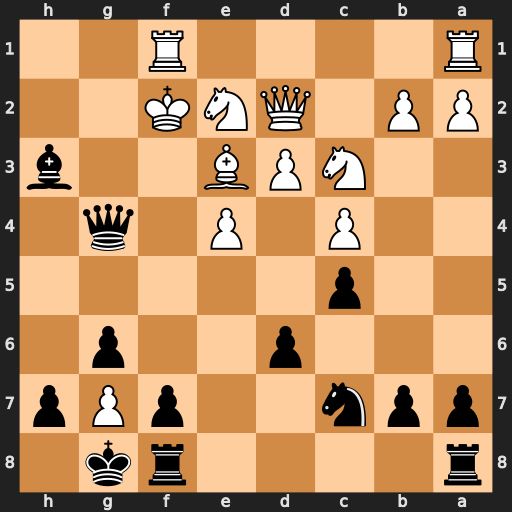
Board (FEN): r4rk1/ppn2pPp/3p2p1/2p5/2P1P1q1/2NPB2b/PP1QNK2/R4R2
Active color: b
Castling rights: -
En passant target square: -
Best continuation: Qg2+ Ke1 Qxf1#